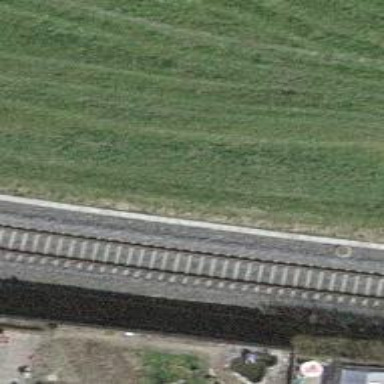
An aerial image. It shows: Abandoned railway spur with one track.